Question: Initially I have this file.
'''
<rdf:RDF xmlns:rdf="http://www.w3.org/1999/02/22-rdf-syntax-ns#">
<owl:Class />
<owl:Class />
<owl:ObjectProperty />
<Situation:Situation rdf:about"http://localhost/rdf#situa0">
<Situation:composedBy />
</Situation:Situation>
</rdf:RDF>
'''
My goal is to extract the node Situation and its content using xPath "RDF/Situation" ...
'''
<Situation:Situation rdf:about"http://localhost/rdf#situa0">
<Situation:composedBy />
</Situation:Situation>
'''
I found a good example to work with in <URL>.
I changed names of tags to my own since I use namespaces and predefined tags.
Here's my code
'''
public static void main(String... args) throws Exception {
String xml = "<rdf:RDF xmlns:rdf="http://www.w3.org/1999/02/22-rdf-syntax-ns#"><owl:Class /><owl:Class /><owl:ObjectProperty /><Situation:Situation rdf:about="http://localhost/rdf#situa0" ><Situation:composedBy /></Situation:Situation></rdf:RDF>";
DocumentBuilderFactory dbf = DocumentBuilderFactory.newInstance();
Document doc = dbf.newDocumentBuilder().parse(
new InputSource(new StringReader(xml)));
XPath xPath = XPathFactory.newInstance().newXPath();
Node result = (Node) xPath.evaluate("RDF/Situation", doc, XPathConstants.NODE);
System.out.println(nodeToString(result));
}
private static String nodeToString(Node node) throws TransformerException {
StringWriter buf = new StringWriter();
Transformer xform = TransformerFactory.newInstance().newTransformer();
xform.setOutputProperty(OutputKeys.OMIT_XML_DECLARATION, "yes");
xform.transform(new DOMSource(node), new StreamResult(buf));
return (buf.toString());
}
'''
My goal is 90% achieved but I have a problem, the Situation tag has an attribute about with a prefix rdf (the code works if I remove the prefix, and even if I added rdf xmlns in the root element)
'<Situation:Situation rdf:about="http://localhost/rdf#situa0">'
I got this error
'ERROR: 'The namespace prefix' rdf 'has not been declared.' Exception in thread "main" javax.xml.transform.TransformerException: java.lang.RuntimeException: Namespace prefix 'rdf' has not been declared. com.sun.org.apache.xalan.internal.xsltc.trax.TransformerImpl.transform at (Unknown Source) com.sun.org.apache.xalan.internal.xsltc.trax.TransformerImpl.transform at (Unknown Source)'
I added 'dbf.setNamespaceAware(true)' as @ Ian Roberts mentioned, so I got other errors asking for owl & Situation namespaces, after adding it in the root tag, I got nothing in output and without errors. What is the problem ?? The problem was that the variable result, this time is null, so there's a problem with the xPath query..
I tried to see in another place the result of the query and it worked fine in <URL>.

So what is the problem ??
Is there any other way to do like this job.???
thx :)
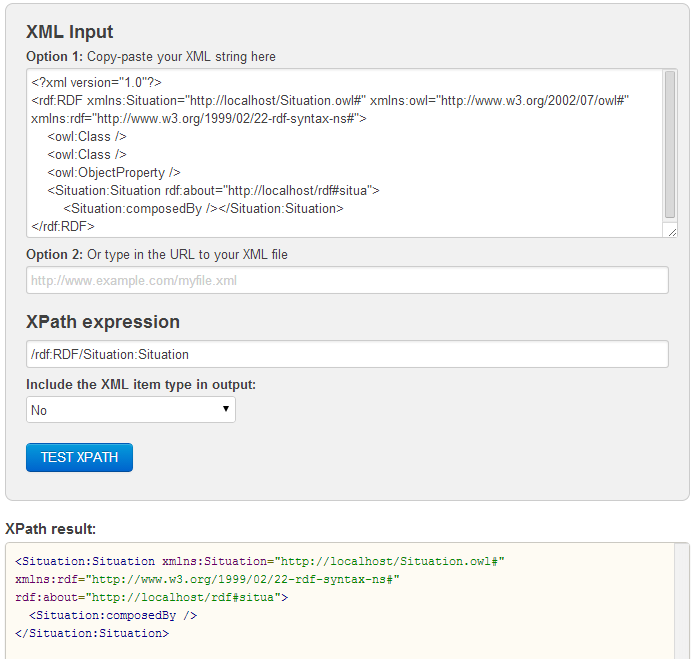
Answer: > Is there any other way to do like this job?
Yes, there are other,more appropriate, ways to do this job.
It's typically not a great idea to try to process RDF documents using XML tools, since the same RDF graph can often be represented a number of different ways in RDF/XML. This is discussed in more detail in <URL>, but we can see the issue pretty quickly here. After adding some additional namespace declarations your data looks like this:
'''
<rdf:RDF
xmlns:rdf="http://www.w3.org/1999/02/22-rdf-syntax-ns#"
xmlns:Situation="https://stackoverflow.com/q/221<PHONE>/"
xmlns:owl="http://www.w3.org/2002/07/owl#">
<owl:Class/>
<owl:Class/>
<owl:ObjectProperty/>
<Situation:Situation rdf:about="http://localhost/rdf#situa0">
<Situation:composedBy></Situation:composedBy>
</Situation:Situation>
</rdf:RDF>
'''
The same RDF graph can be serialized like this, too:
'''
<rdf:RDF
xmlns:rdf="http://www.w3.org/1999/02/22-rdf-syntax-ns#"
xmlns:Situation="https://stackoverflow.com/q/221<PHONE>/"
xmlns:owl="http://www.w3.org/2002/07/owl#" >
<rdf:Description rdf:nodeID="A0">
<rdf:type rdf:resource="http://www.w3.org/2002/07/owl#Class"/>
</rdf:Description>
<rdf:Description rdf:about="http://localhost/rdf#situa0">
<rdf:type rdf:resource="https://stackoverflow.com/q/221<PHONE>/Situation"/>
<Situation:composedBy></Situation:composedBy>
</rdf:Description>
<rdf:Description rdf:nodeID="A1">
<rdf:type rdf:resource="http://www.w3.org/2002/07/owl#ObjectProperty"/>
</rdf:Description>
<rdf:Description rdf:nodeID="A2">
<rdf:type rdf:resource="http://www.w3.org/2002/07/owl#Class"/>
</rdf:Description>
</rdf:RDF>
'''
If you're looking for a 'Situation:Situation' element, you'll find one in the first serialization, but not the second, even though they're the RDF graph.
You could probably use a SPARQL query to get what you're looking for. The typical implementation of 'describe' queries might do what you want. E.g., the very simple query
'''
describe <http://localhost/rdf#situa0>
'''
produces this result (in RDF/XML):
'''
<rdf:RDF
xmlns:rdf="http://www.w3.org/1999/02/22-rdf-syntax-ns#"
xmlns:Situation="https://stackoverflow.com/q/221<PHONE>/"
xmlns:owl="http://www.w3.org/2002/07/owl#">
<Situation:Situation rdf:about="http://localhost/rdf#situa0">
<Situation:composedBy></Situation:composedBy>
</Situation:Situation>
</rdf:RDF>
'''
Alternatively, you could ask for everything that has the type 'Situation:Situation':
'''
prefix s: <https://stackoverflow.com/q/221<PHONE>/>
describe ?situation where {
?situation a s:Situation .
}
'''
'''
<rdf:RDF
xmlns:rdf="http://www.w3.org/1999/02/22-rdf-syntax-ns#"
xmlns:s="https://stackoverflow.com/q/221<PHONE>/"
xmlns:owl="http://www.w3.org/2002/07/owl#">
<s:Situation rdf:about="http://localhost/rdf#situa0">
<s:composedBy></s:composedBy>
</s:Situation>
</rdf:RDF>
'''
The important point here is to use an appropriate query language for the type of data that you have. You have RDF, which is a data representation. An RDF graph is a set of triples. Your data is five triples:
'''
_:BX2D6970b66dX3A1448f4e1bcfX3AX2D7ffe <http://www.w3.org/1999/02/22-rdf-syntax-ns#type> <http://www.w3.org/2002/07/owl#Class> .
<http://localhost/rdf#situa0> <http://www.w3.org/1999/02/22-rdf-syntax-ns#type> <https://stackoverflow.com/q/221<PHONE>/Situation> .
<http://localhost/rdf#situa0> <https://stackoverflow.com/q/221<PHONE>/composedBy> "" .
_:BX2D6970b66dX3A1448f4e1bcfX3AX2D7ffd <http://www.w3.org/1999/02/22-rdf-syntax-ns#type> <http://www.w3.org/2002/07/owl#ObjectProperty> .
_:BX2D6970b66dX3A1448f4e1bcfX3AX2D7fff <http://www.w3.org/1999/02/22-rdf-syntax-ns#type> <http://www.w3.org/2002/07/owl#Class> .
'''
In the Turtle serialization, the graph is:
'''
@prefix owl: <http://www.w3.org/2002/07/owl#> .
@prefix rdf: <http://www.w3.org/1999/02/22-rdf-syntax-ns#> .
@prefix Situation: <https://stackoverflow.com/q/221<PHONE>/> .
[ a owl:Class ] .
<http://localhost/rdf#situa0>
a Situation:Situation ;
Situation:composedBy "" .
[ a owl:Class ] .
[ a owl:ObjectProperty ] .
'''
You should use SPARQL (the standard RDF query language) or an RDF-based API for extracting data from RDF documents.